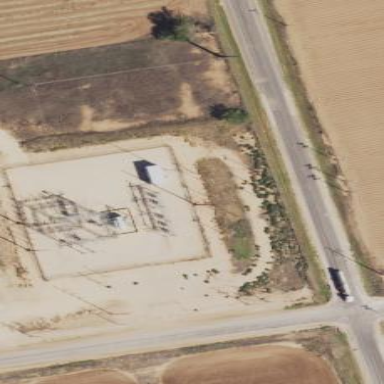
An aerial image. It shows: Distribution level power substation surrounded by fence.